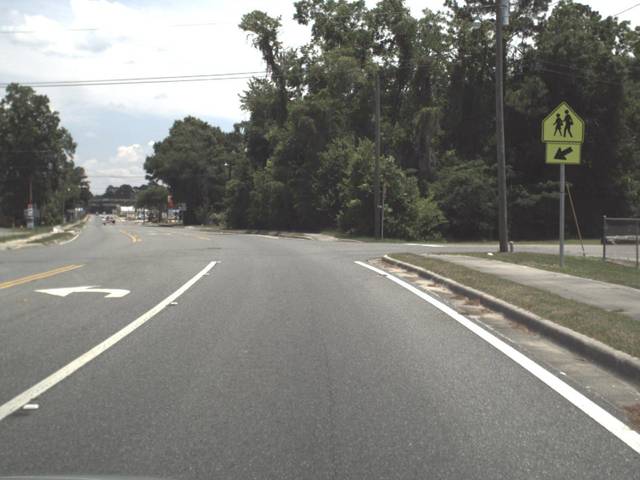
Region: United States
Coordinates: 29.952, -82.112